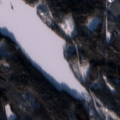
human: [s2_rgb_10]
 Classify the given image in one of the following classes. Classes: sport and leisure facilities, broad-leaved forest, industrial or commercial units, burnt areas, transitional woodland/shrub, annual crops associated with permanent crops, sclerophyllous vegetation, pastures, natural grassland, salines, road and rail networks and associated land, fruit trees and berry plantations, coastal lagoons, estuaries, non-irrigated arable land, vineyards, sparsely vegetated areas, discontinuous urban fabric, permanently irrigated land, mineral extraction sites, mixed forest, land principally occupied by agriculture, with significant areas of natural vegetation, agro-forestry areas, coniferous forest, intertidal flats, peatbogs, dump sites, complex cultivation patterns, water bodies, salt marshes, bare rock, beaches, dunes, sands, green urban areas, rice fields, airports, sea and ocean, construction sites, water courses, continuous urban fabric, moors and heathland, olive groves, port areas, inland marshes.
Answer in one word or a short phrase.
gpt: land principally occupied by agriculture, with significant areas of natural vegetation, mixed forest, transitional woodland/shrub, water bodies